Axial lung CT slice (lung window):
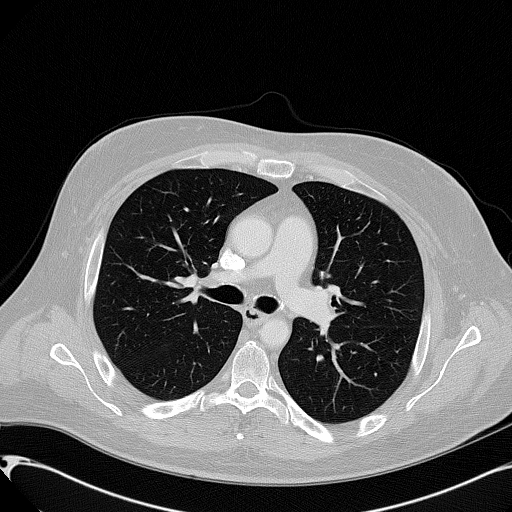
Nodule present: no